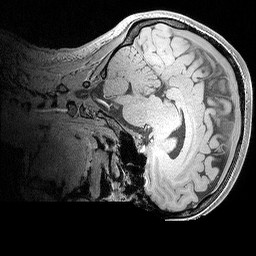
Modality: MP2RAGE
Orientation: sagittal
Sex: female
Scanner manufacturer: siemens
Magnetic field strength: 3 T
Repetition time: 5 s
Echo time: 0.00292 s